Lunar surface albedo tile
Center latitude: -29.531
Center longitude: 34.506
Resolution (meters per pixel, mean): 132.28
Tile area (km^2): 17390.78
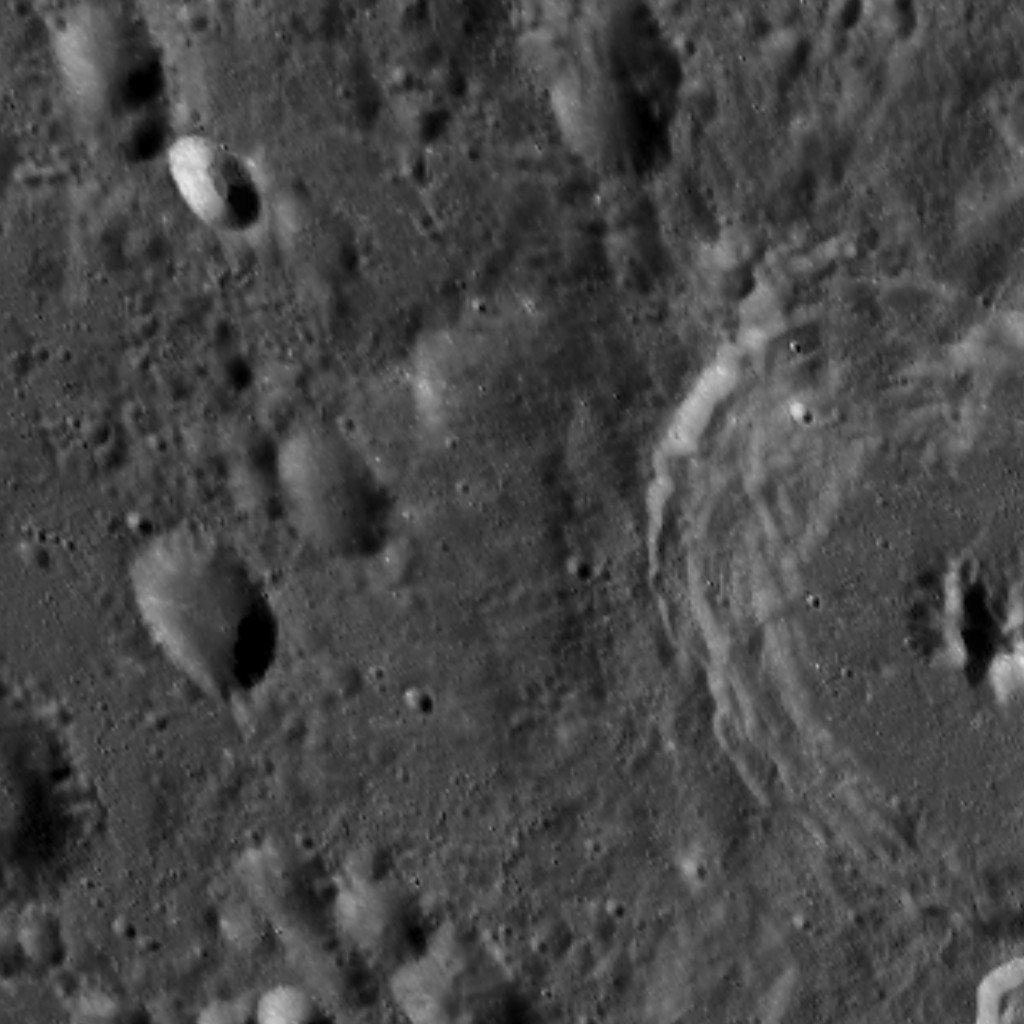